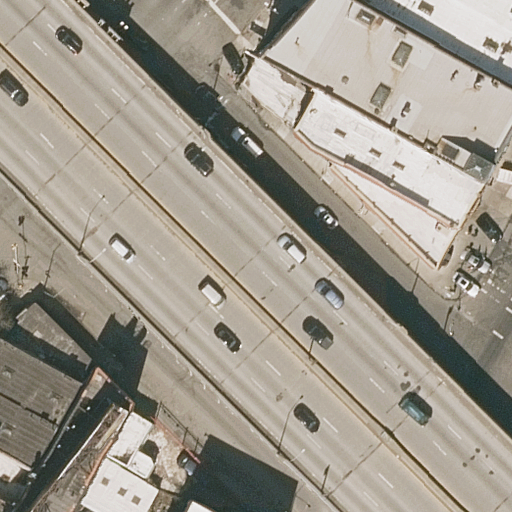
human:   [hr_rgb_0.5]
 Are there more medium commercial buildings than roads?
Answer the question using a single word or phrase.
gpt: no

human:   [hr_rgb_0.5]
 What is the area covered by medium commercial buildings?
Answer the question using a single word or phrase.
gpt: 0m2

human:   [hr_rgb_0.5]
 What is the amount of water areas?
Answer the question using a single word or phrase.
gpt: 0

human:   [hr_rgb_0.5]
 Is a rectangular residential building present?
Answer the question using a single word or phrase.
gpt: yes

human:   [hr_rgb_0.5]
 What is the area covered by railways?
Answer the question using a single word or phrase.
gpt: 0m2

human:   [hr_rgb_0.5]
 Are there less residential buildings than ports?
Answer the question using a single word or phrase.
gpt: no

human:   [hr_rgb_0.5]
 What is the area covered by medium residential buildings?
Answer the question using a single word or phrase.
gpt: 1406m2

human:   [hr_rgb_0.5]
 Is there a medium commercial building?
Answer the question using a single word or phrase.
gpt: no

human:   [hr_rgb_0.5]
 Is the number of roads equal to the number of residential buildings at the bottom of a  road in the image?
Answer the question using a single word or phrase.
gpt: no

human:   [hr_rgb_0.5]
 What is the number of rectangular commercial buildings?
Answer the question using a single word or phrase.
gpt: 0

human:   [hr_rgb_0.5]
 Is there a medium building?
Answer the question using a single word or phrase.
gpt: yes

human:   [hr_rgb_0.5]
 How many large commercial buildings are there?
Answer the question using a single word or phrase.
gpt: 0

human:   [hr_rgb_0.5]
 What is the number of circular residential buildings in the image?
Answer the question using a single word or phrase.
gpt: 0

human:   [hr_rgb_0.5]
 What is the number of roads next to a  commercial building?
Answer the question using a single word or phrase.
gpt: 0

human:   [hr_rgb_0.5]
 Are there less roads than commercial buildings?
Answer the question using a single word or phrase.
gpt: no

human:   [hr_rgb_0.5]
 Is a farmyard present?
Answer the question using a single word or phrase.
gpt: no

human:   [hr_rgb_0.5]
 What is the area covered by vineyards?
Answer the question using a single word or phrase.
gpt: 0m2

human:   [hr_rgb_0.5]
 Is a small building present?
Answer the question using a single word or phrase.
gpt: yes

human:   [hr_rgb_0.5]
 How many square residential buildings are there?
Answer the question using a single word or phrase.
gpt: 0

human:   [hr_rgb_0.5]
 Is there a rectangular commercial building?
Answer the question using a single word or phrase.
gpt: no

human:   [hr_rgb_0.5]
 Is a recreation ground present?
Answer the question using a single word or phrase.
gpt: no

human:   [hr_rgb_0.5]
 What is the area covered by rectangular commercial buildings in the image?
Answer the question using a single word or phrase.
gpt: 0m2

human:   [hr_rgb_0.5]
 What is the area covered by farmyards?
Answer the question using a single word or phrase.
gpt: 0m2

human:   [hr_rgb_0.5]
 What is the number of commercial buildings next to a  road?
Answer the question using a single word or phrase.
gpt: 0

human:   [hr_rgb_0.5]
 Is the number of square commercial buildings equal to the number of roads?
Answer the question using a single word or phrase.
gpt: no

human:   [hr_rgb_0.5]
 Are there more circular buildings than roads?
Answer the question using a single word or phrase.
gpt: no

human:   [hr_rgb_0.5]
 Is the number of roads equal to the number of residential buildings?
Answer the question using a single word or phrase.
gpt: no

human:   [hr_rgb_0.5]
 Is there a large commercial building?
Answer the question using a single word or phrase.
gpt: no

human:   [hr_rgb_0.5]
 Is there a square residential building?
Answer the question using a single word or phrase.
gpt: no

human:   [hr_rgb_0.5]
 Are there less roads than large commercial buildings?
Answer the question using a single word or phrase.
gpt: no

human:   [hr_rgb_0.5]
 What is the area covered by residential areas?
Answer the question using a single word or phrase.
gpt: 0m2

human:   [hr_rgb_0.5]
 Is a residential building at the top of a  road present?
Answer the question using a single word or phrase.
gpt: yes

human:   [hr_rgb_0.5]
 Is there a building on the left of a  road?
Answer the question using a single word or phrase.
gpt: yes

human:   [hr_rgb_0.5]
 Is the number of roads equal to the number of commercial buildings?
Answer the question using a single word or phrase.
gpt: no

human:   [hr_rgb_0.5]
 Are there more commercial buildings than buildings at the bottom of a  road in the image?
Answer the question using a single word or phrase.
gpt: no

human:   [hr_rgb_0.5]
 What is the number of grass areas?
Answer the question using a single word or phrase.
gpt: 0

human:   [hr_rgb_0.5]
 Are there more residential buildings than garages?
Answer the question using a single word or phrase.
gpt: yes